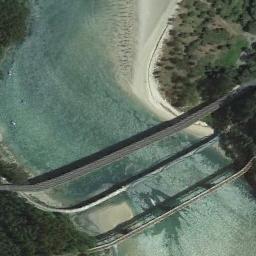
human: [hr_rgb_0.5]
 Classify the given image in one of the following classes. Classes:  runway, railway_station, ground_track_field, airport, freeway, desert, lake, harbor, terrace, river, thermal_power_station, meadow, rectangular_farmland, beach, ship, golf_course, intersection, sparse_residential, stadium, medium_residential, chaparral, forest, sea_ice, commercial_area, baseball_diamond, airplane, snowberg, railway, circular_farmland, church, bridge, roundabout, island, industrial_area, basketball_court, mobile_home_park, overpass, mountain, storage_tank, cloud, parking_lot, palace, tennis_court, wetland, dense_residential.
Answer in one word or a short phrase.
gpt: bridge